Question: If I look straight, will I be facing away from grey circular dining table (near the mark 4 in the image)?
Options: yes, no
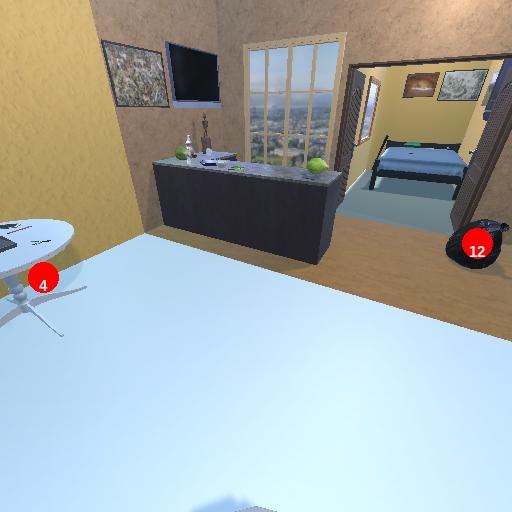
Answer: yes